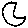
Label: moon